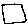
Label: square